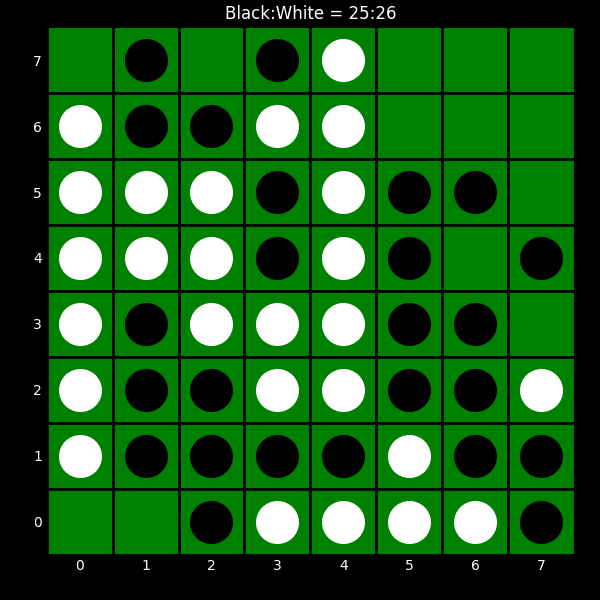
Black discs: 25
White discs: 26